Interaction volume radius: 5 \u00c5
Interaction volume height: 15 \u00c5
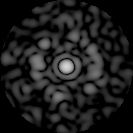
Disorder parameter: 0.8542